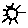
Label: sun